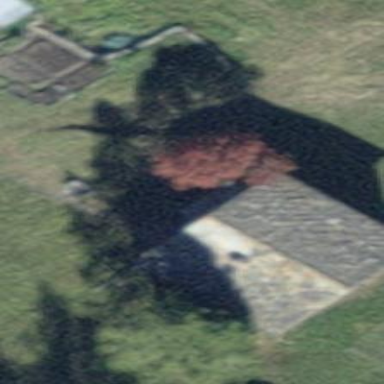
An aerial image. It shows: Simple and straightforward house.